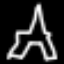
Label: The Eiffel Tower